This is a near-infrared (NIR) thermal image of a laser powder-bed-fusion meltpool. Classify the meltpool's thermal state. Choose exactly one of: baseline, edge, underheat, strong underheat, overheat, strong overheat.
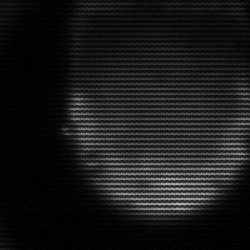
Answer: edge